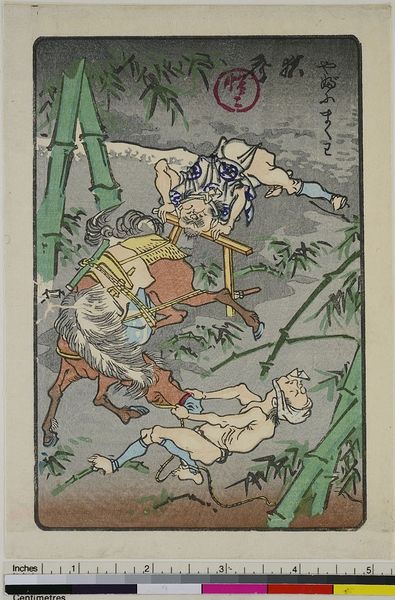
Titel: Sprichwort: Die Egge im Busch, aus der Serie: Einhundert Bilder von Kyosai
Künstler: Kawanabe Ky&#x14D;sai
Standort: Hamburg
Institution: Museum für Kunst und Gewerbe Hamburg
Schlagwörter: baum, blau, mann, nackt, weiß, bäume, grün, braun, männer, schwarz, tier, weg, hochformat, mensch, strauch, boden, wald, arbeit, bauern, pferd, reiter, zaumzeug, holzschnitt, acker, arbeiten, feldarbeit, grafik, graphik, bauer, druck, druckgraphik, druckgrafik, lithografie, ross, bambus, zeit, pflug, farbholzschnitt, maßstab, sprichwort, egge, ackern, edo, farbmuster, reproduktionen, 1900, druckerzeugnisse, sträucher, arbeitsgeräte, sprichwörter, bambusfeld, bambuswald